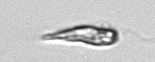
Label: Euglena